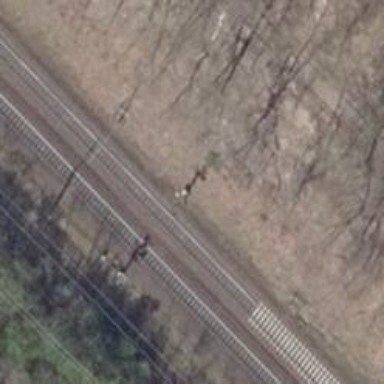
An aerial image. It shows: Railway signal.